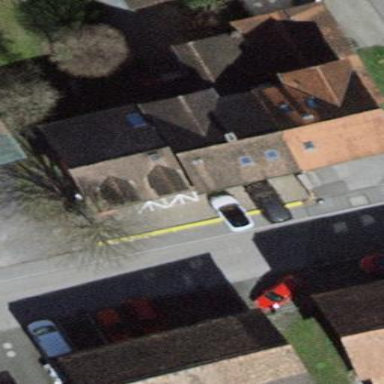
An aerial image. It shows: Semi-detached house.